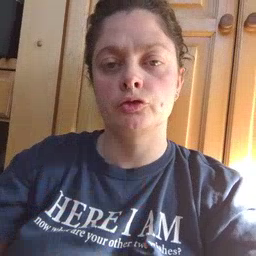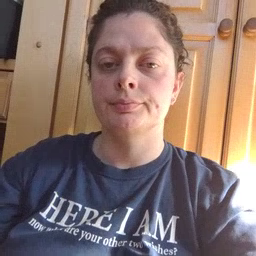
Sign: girl